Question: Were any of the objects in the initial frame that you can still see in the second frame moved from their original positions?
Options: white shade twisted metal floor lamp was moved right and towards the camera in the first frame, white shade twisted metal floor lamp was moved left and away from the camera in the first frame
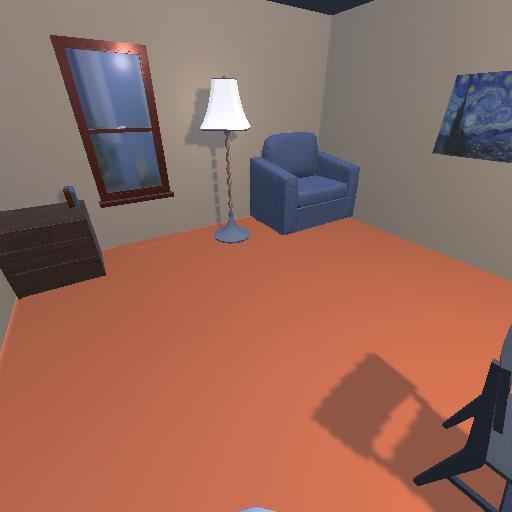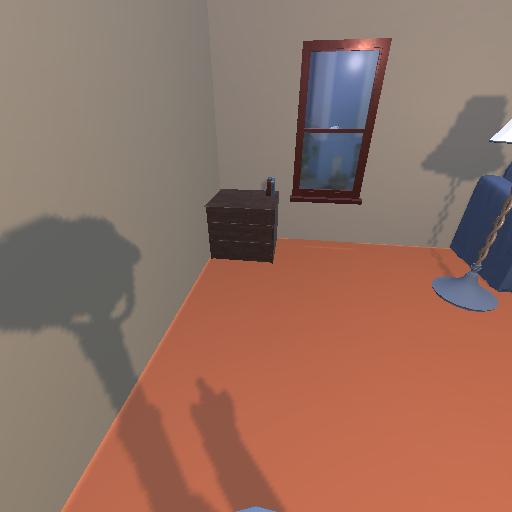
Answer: white shade twisted metal floor lamp was moved right and towards the camera in the first frame